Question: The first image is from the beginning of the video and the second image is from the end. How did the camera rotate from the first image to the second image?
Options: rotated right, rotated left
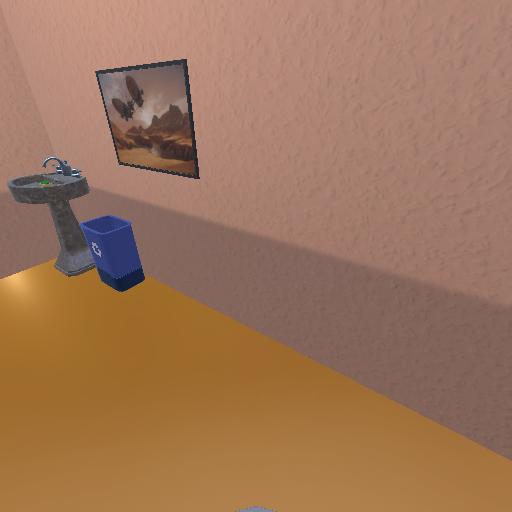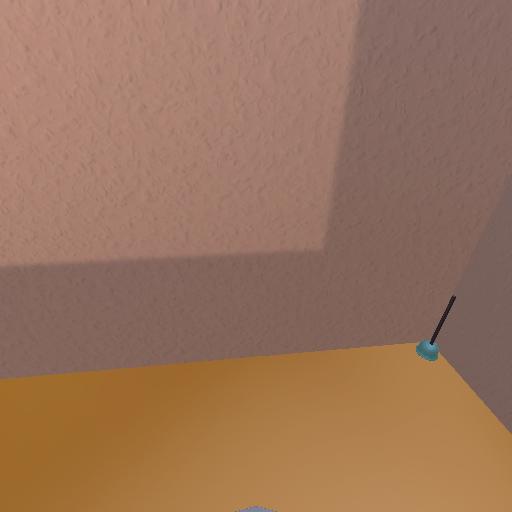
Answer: rotated right